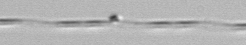
Label: Pseudo-nitzschia